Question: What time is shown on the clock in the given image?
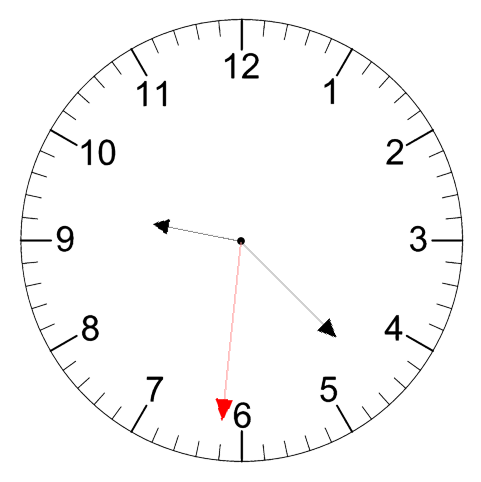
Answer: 09:22:31